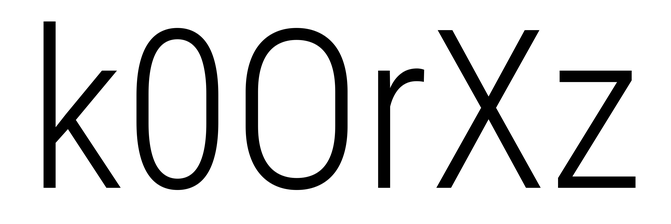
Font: Roboto_Condensed_Light